Question: Bootstrap popover doesn't show button and form tags. All the markup works fine, except for buttons and forms:

'''
echo '<div class="shopping-cart-summary">';
echo '<div class="shopping-cart-total">';
echo '<b>Razem: '.$total.'$</b>';
echo '</div>';
echo '<div class="summarize-buttons">';
echo '<button class="btn btn-danger">Wyczysc</button>';
echo '<a href="buy.php" class="btn btn-warning">Kup</a>';
echo '</div>';
echo '</div>';
'''
'<a>' tag works, button doesn't. Unfortunately I need to have button there, so I can post the form.
I've already tried to move the content into separate, invisible div, and then pointing to it on creation of the popover:
'''
$('#shoppingCart').popover({
html: true,
content: function() { return $('#popover-content').html() }
});
'''
It didn't work, the effect was the same.
It simply doesn't render those tags, without any error. The php code works just fine when put into 'body' section.
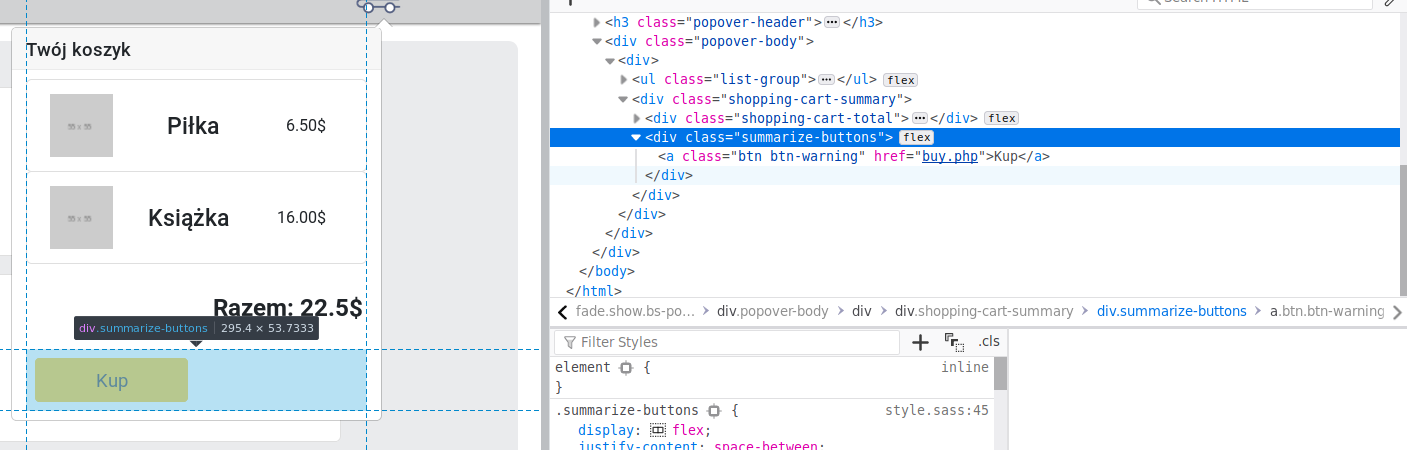
Answer: I just ran into this myself and found this in the documentation.
Tooltips and popovers use a javascript sanitizer to prevent XSS.
Read through the <URL> for instructions on whitelisting elements.